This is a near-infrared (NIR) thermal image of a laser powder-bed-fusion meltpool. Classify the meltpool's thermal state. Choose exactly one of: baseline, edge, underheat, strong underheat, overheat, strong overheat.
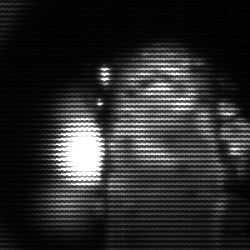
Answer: strong underheat